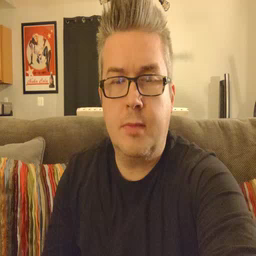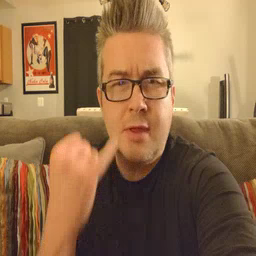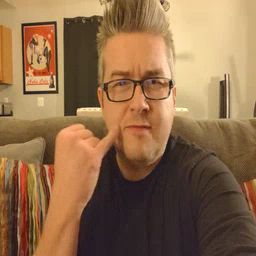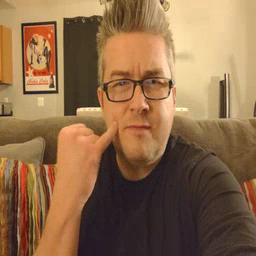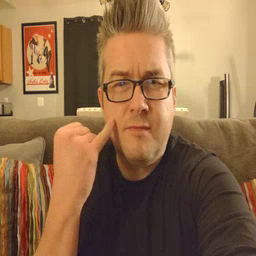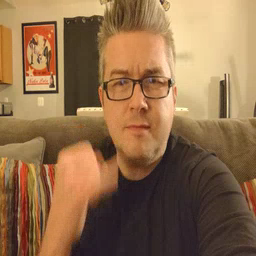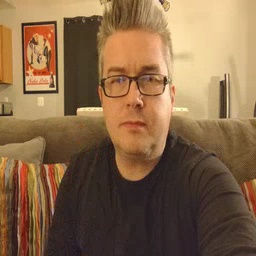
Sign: if